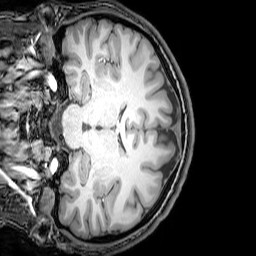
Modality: T1w
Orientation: coronal
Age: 23
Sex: male
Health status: healthy
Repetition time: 0.081 s
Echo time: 0.037 s